Question: I always read something like HTML5 games etc. But I don't believe that a game is entirely programmed in HTML5 because it is just a markup language. Normally, it is controlled though JavaScript, right?
I want to program a very very simple browser game, that I can play with my friends. But I want to code the logic in Scala.
So I came up with this structure.

The client is able to see HTML in his browser. HTML5 will be manipulated though JavaScript which opens a connection to my webserver (AJAX?). Now I can program all my logic in Scala and let JavaScript execute it (for example move pawn from position a to position b).
This would be possible, right?
As a webserver I would choose Lift.
But I have never done any rendering with JS/HTML5. Would you recommend to look in some frameworks such as <URL>?
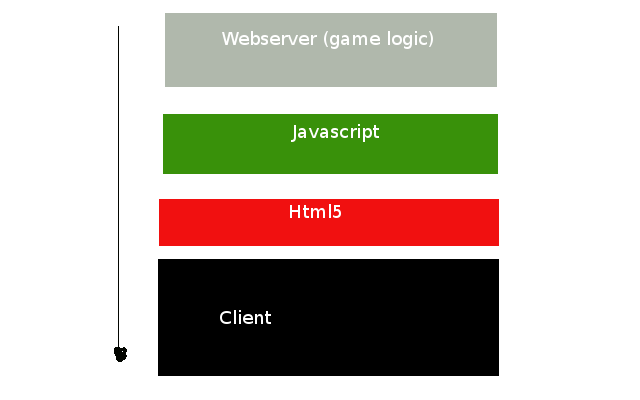
Answer: "HTML5" is commonly used as an all-encompassing reference to a set of specifications for client-side scripting language APIs, the core markup language that gave rise to the "ML" part in the name. So "implement this-or-that in HTML5" generally means something like do it in client-side Javascript, manipulating a DOM tree as specificied by HTML5 in order to present a user interface.
It is somewhat inconsistent/illogical naming, but standardizing on inconsistent illogical terminology is what this industry is best at. :-)